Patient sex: M
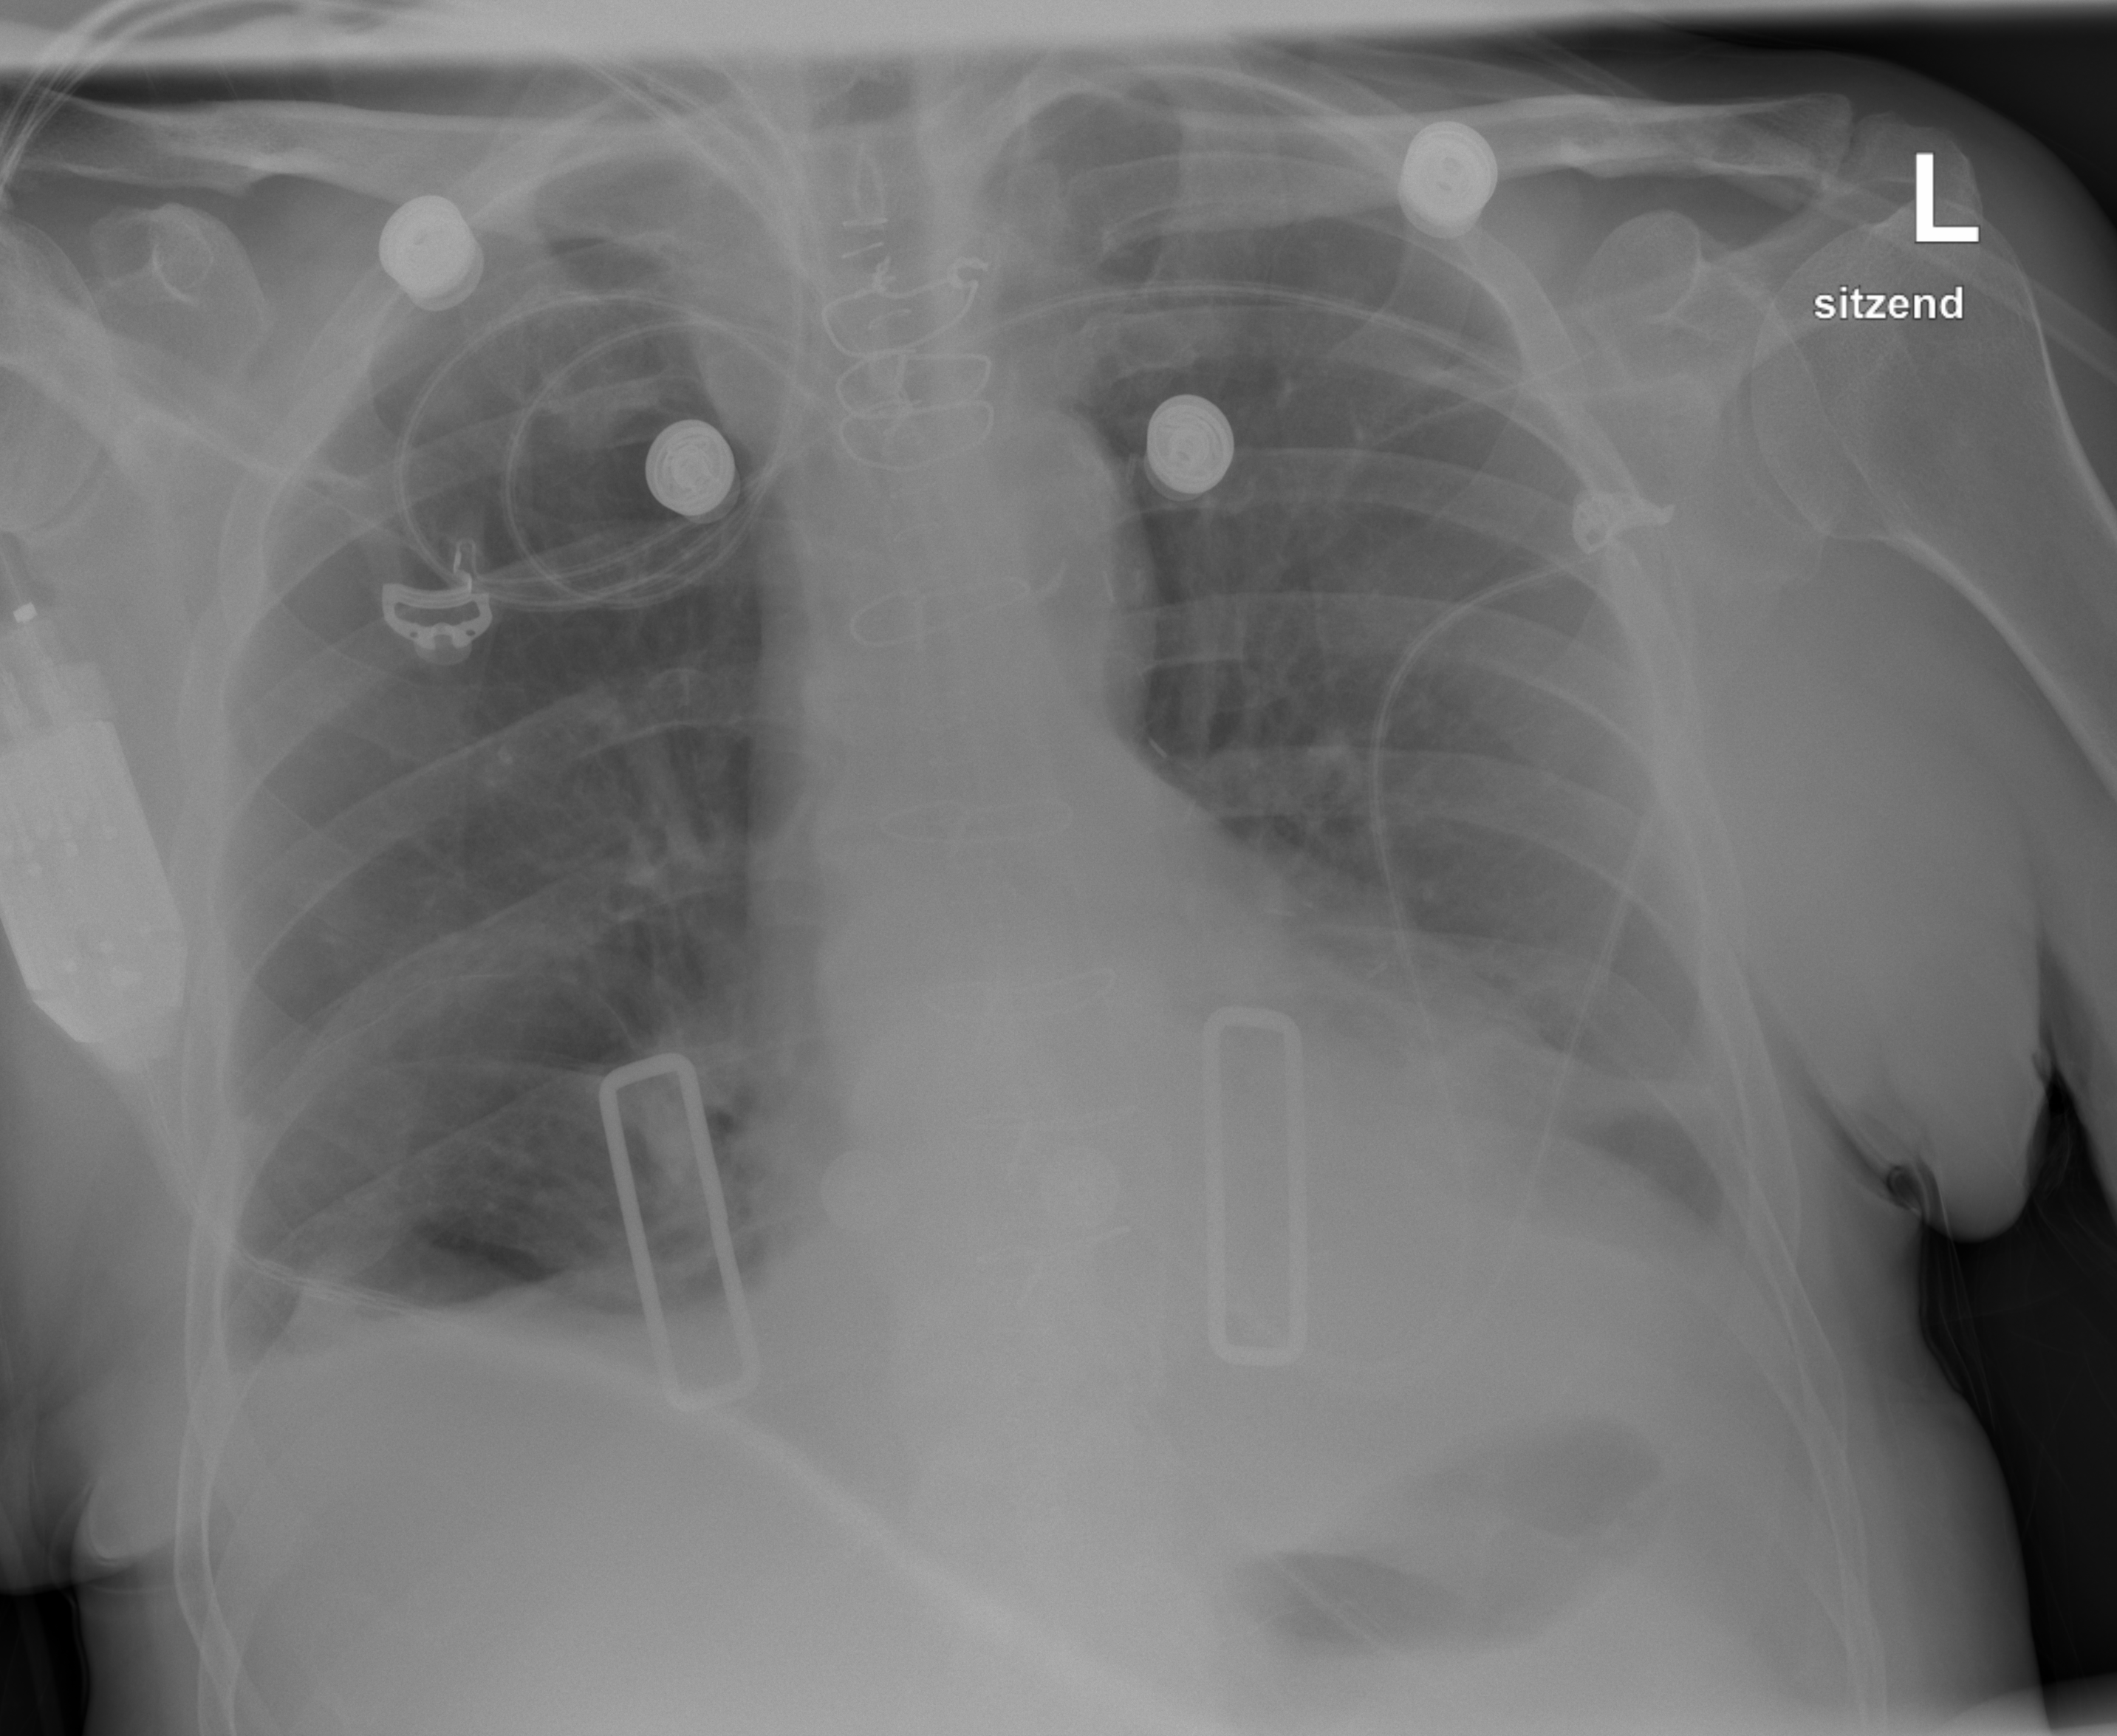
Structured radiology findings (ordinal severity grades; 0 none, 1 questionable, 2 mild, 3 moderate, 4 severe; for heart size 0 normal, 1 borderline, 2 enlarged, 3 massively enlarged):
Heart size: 2
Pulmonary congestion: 0
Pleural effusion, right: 2
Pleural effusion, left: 2
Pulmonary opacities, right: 0
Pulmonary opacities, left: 0
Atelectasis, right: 2
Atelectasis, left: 2